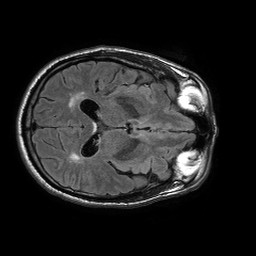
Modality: FLAIR
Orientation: axial
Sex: male
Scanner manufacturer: philips
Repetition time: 11 s
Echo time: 0.125 s